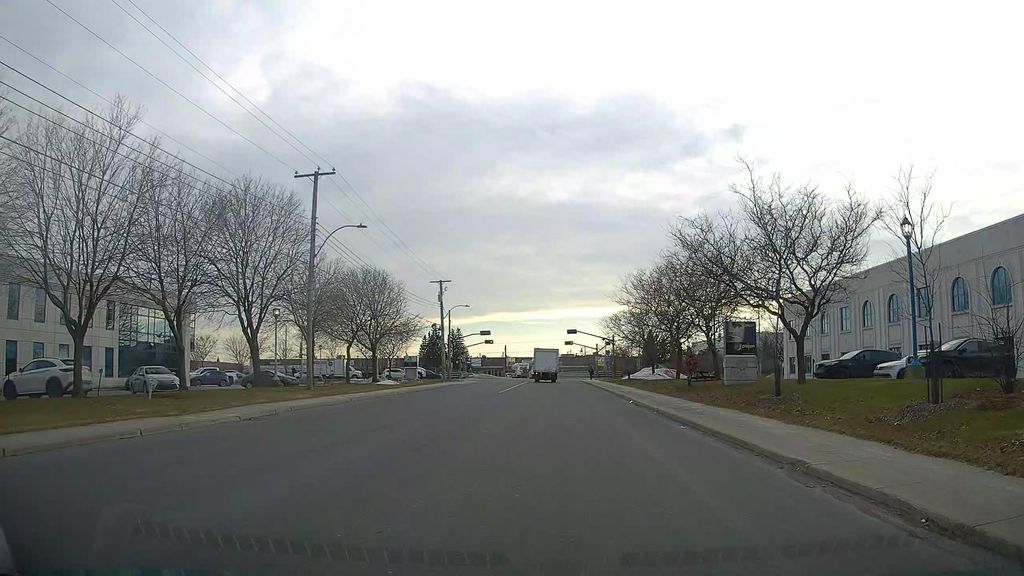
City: montreal